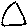
Label: triangle